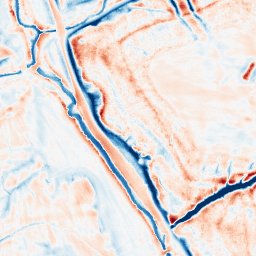
Category: edge_preserving
Decomposition family: bilateral
Decomposition parameters: d: 21
sigma_color: 75
sigma_space: 25
Upsampling method: lanczos
Upsampling parameters: scale: 8
Upsampling scale: 8